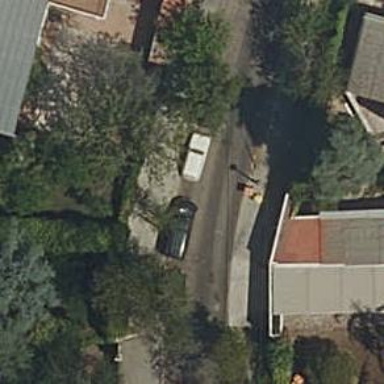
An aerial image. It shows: Residential road with asphalt surface. There are sidewalks on both sides made of paving stones.